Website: home-depot
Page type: customer-info-address
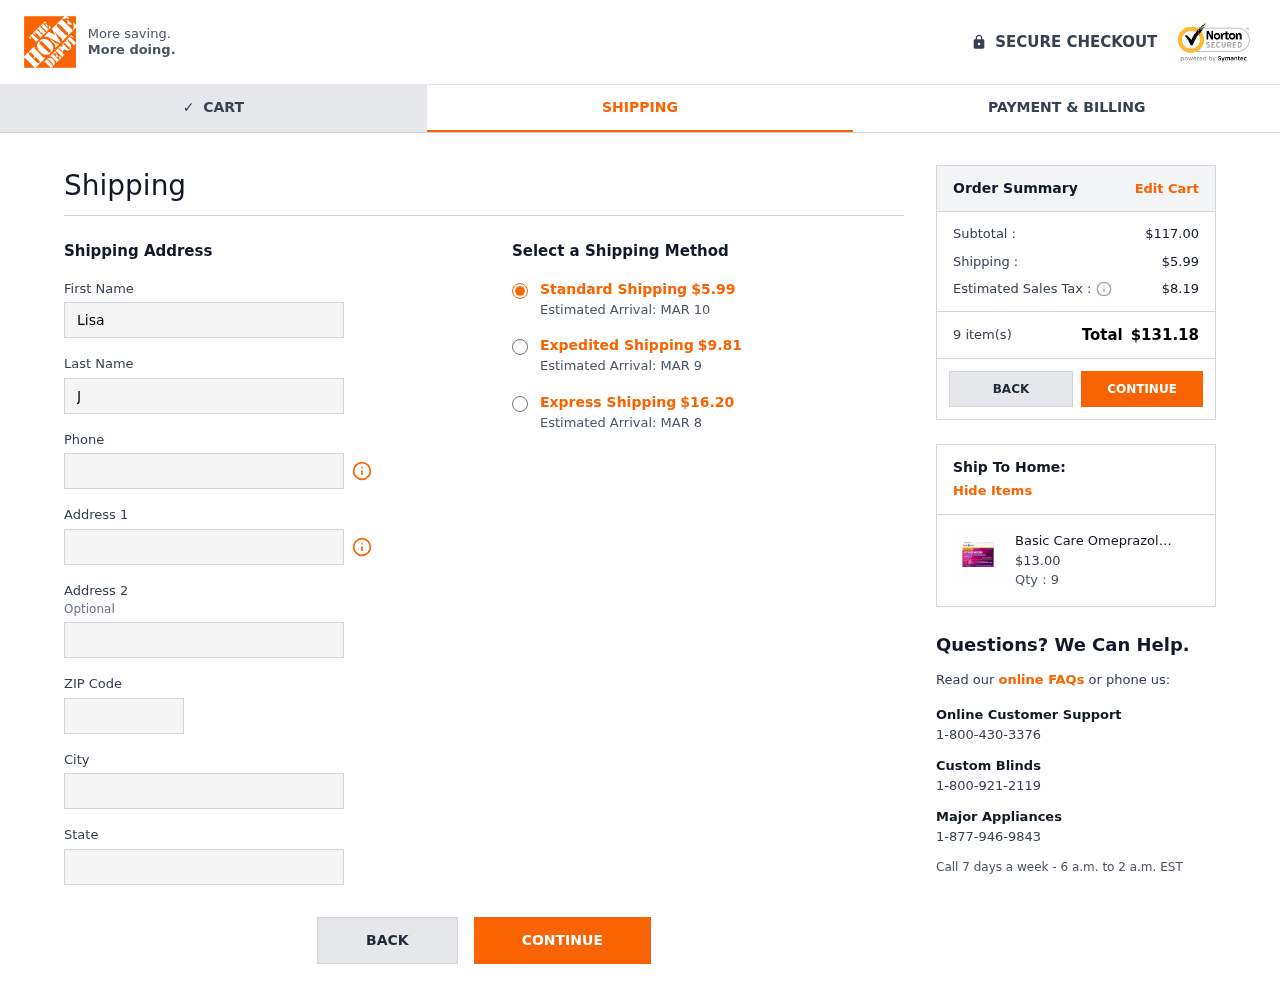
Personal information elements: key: PII_CITY
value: Port Anthonyfort
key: PII_FIRSTNAME
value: Lisa
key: PII_LASTNAME
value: Jenkins
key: PII_PHONE
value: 3227450104
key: PII_POSTCODE
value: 54577
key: PII_STATE
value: Minnesota
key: PII_STREET
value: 9434 Andrew Via
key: PII_STREET2
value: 8799 Stokes Pines
Product elements: key: PRODUCT1_NAME
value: Basic Care Omeprazole Orally Disintegrating Tablets, Strawberry Flavor, 14 Count
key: PRODUCT1_PRICE
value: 13
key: PRODUCT1_QUANTITY
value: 9
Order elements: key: ORDER_SHIPPING_COST
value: $5.99
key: ORDER_DELIVERY_DATE
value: Estimated Arrival: MAR 10
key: ORDER_SHIPPING_COST_EXPEDITED
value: $9.81
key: ORDER_DELIVERY_DATE_EXPEDITED
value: Estimated Arrival: MAR 9
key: ORDER_SHIPPING_COST_EXPRESS
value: $16.20
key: ORDER_DELIVERY_DATE_EXPRESS
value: Estimated Arrival: MAR 8
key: ORDER_SUBTOTAL
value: $117.00
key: ORDER_TAX
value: $8.19
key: ORDER_NUM_ITEMS
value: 9 item(s)
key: ORDER_TOTAL
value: $131.18